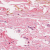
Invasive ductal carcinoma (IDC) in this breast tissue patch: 0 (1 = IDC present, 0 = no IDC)